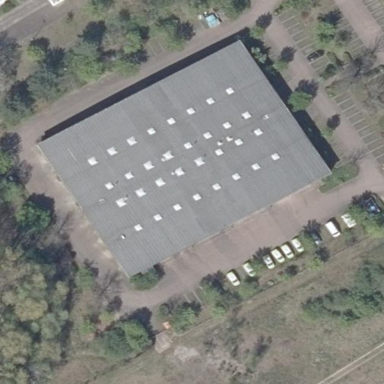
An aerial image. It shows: Industrial building.